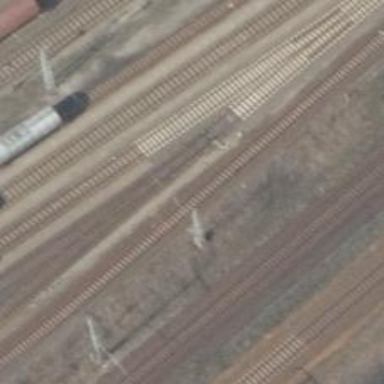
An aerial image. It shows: Railway siding for service.